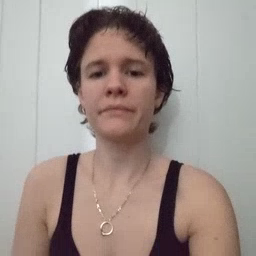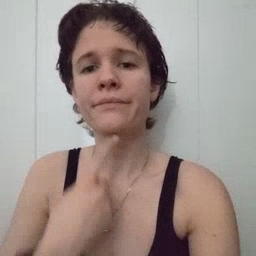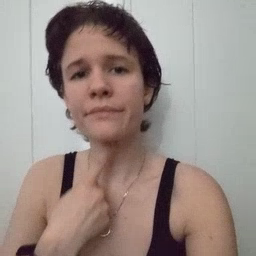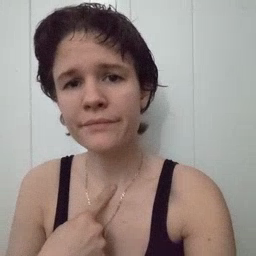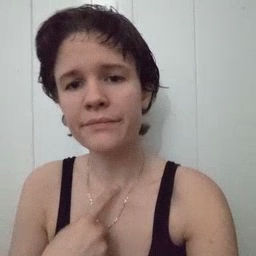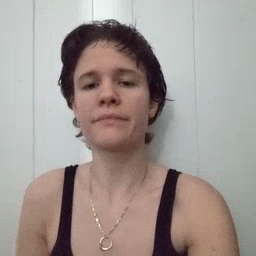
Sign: thirsty